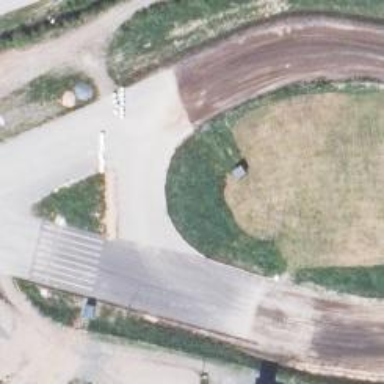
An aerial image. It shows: Raceway for motor sports.